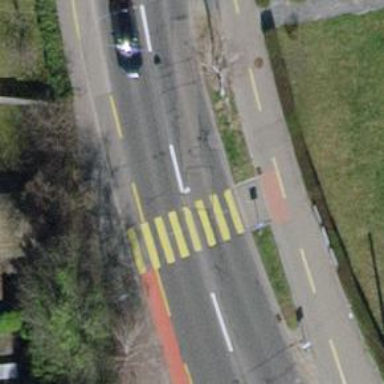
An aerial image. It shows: Marked zebra crossing on the road.